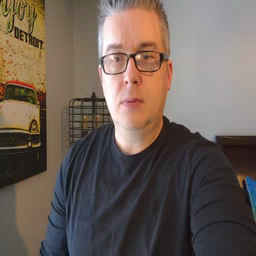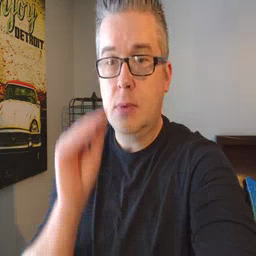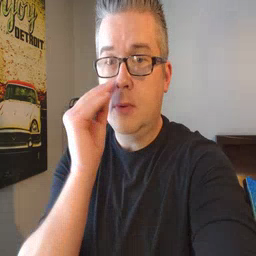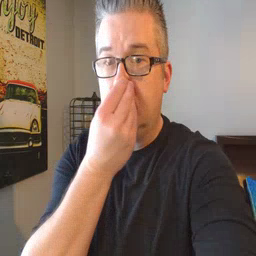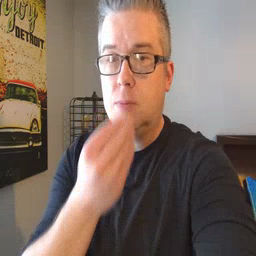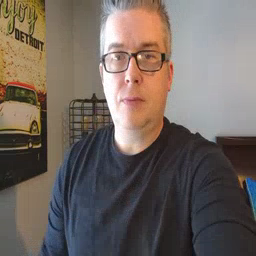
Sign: flower